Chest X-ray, PA view. Patient: 49 years old, sex F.
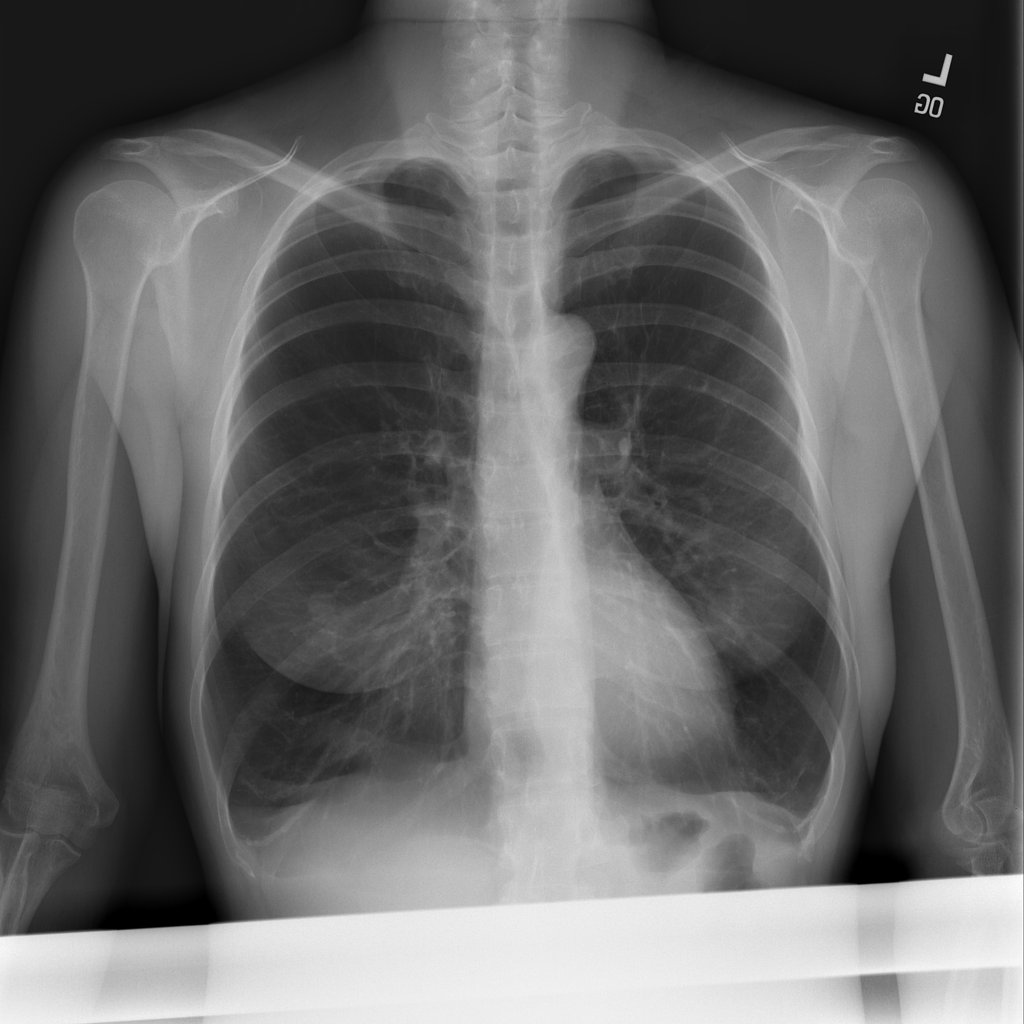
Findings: No Finding